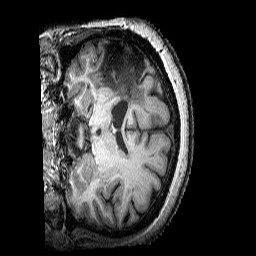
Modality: T1w
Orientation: coronal
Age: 44
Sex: female
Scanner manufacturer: siemens
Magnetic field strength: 3 T
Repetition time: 2.25 s
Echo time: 0.00452 s